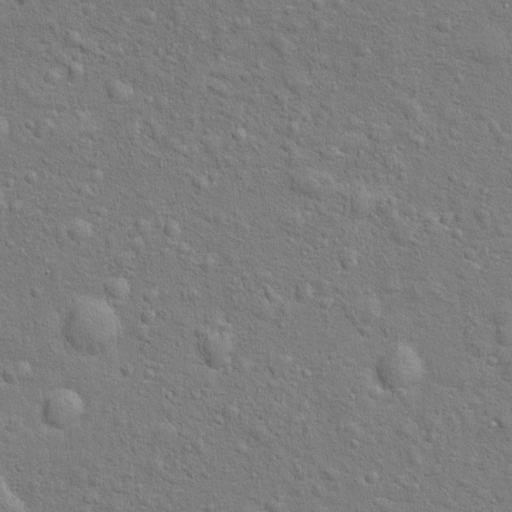
Classes present: Background